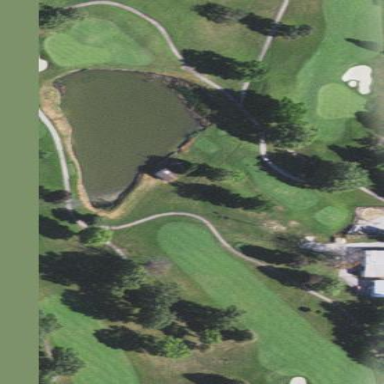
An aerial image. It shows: Water hazard on golf course. The hazard is natural water feature.